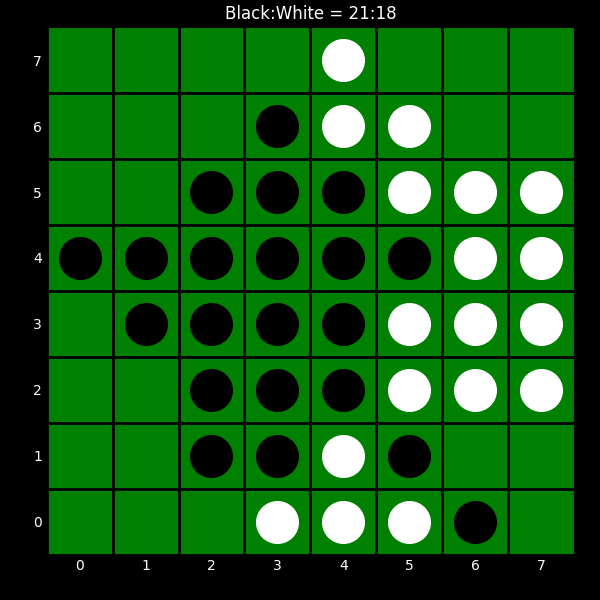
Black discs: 21
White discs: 18